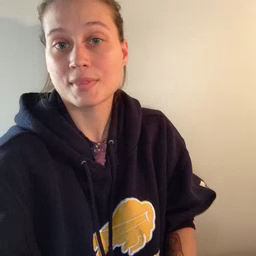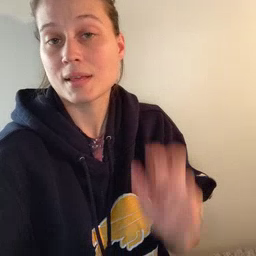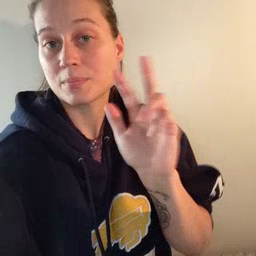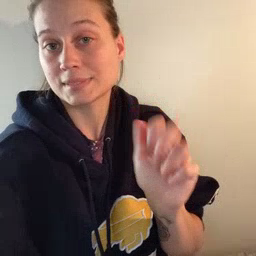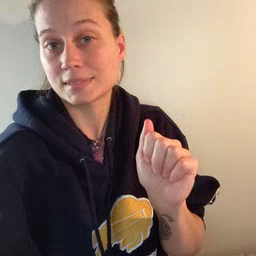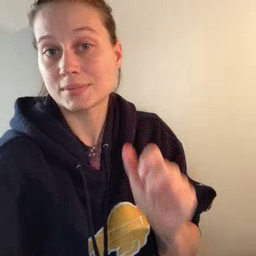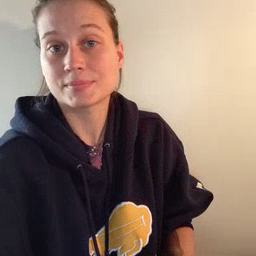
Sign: pizza